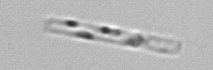
Label: Cerataulina_pelagica